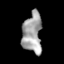
Tissue: skin
Cell type: Epithelial cells
Senescence score: 0.2499
Nuclear area (px): 759
Mean DAPI intensity: 161.82